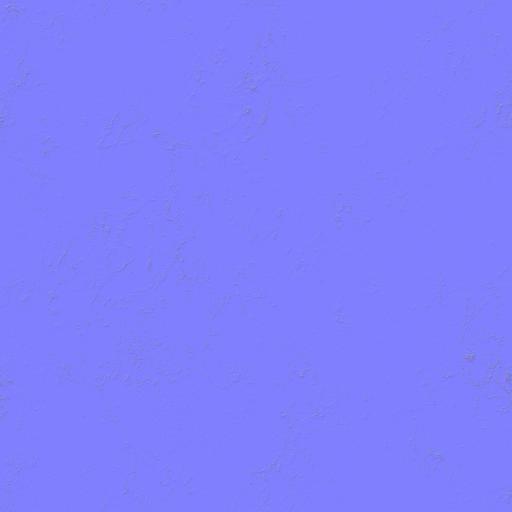
black clean marble smooth